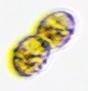
Label: Margalefidinium